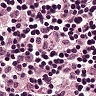
Metastatic tissue present: no